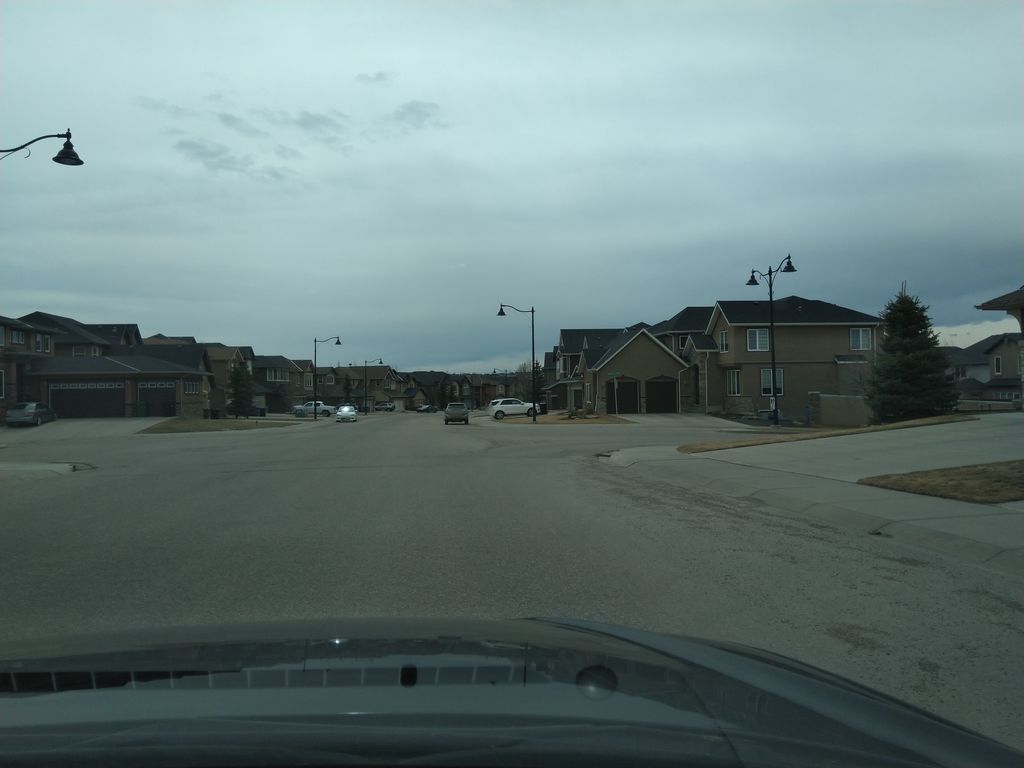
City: calgary